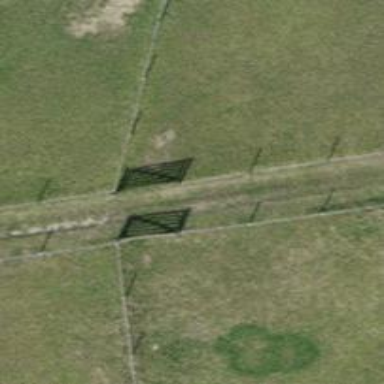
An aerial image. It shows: Gate.